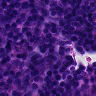
Metastatic tissue present: no